Question: I am using jqGRid 4.4.1.
Here is the sample code
'''
<!DOCTYPE html PUBLIC "-//W3C//DTD XHTML 1.0 Strict//EN" "http://www.w3.org/TR/xhtml1/DTD/xhtml1-strict.dtd">
<html xmlns="http://www.w3.org/1999/xhtml">
<head>
<title>SubGrid Real Data</title>
<meta http-equiv="Content-Type" content="text/html; charset=utf-8" />
<meta http-equiv="X-UA-Compatible" content="IE=edge" />
<link rel="stylesheet" type="text/css" href="http://ajax.googleapis.com/ajax/libs/jqueryui/1.9.2/themes/redmond/jquery-ui.css" />
<link rel="stylesheet" type="text/css" href="http://www.ok-soft-gmbh.com/jqGrid/jquery.jqGrid-4.3.2/css/ui.jqgrid.css" />
<style>
.groupColumn {
background-color: #E3E3D7 !important;
border: 1px solid #F4F4e5;
font-weight: bold; !important;
}
.lockedColumn {
background-color: #E3E3D7 !important;
border: 1px solid #F4F4e5;
}
.ui-jqgrid .ui-jqgrid-bdiv {
position: relative;
margin: 0em;
padding:0;
/*overflow: auto;*/
overflow-x:hidden;
overflow-y:auto;
text-align:left;
}
.ui-jqgrid .ui-subgrid td.subgrid-data {
border-top: 0 none !important;
border-right: 0 none !important;
border-bottom: 0 none !important;
}
.ui-jqgrid .ui-subgrid span.ui-icon ui-icon-carat-1-sw {
background-color: #FFFFFF !important;
background-image: none !important;
border: 0px 0px 1px 1px;
}
</style>
<script type="text/javascript" src="http://ajax.googleapis.com/ajax/libs/jquery/1.8.3/jquery.min.js"></script>
<script type="text/javascript" src="http://ajax.googleapis.com/ajax/libs/jqueryui/1.9.2/jquery-ui.min.js"></script>
<script type="text/javascript" src="http://www.ok-soft-gmbh.com/jqGrid/jquery.jqGrid-4.4.1/js/i18n/grid.locale-en.js"></script>
<script type="text/javascript">
$.jgrid.no_legacy_api = true;
$.jgrid.useJSON = true;
</script>
<script type="text/javascript" src="http://www.ok-soft-gmbh.com/jqGrid/jquery.jqGrid-4.4.1/js/jquery.jqGrid.src.js"></script>
<script type="text/javascript">
//<![CDATA[
/*global $ */
/*jslint browser: true, eqeq: true, plusplus: true */
$(function () {
"use strict";
var colModelData =[{"classes":"groupColumn","name":"itemName","editable":false},
{"width":"100","name":"24394","editable":false},
{"width":"100","name":"24390","editable":false},
{"width":"100","name":"24387","editable":false},
{"width":"100","name":"24386","editable":false},
{"width":"100","name":"24385","editable":false},
{"width":"100","name":"24383","editable":false},
{"width":"100","name":"24369","editable":false},
{"width":"100","name":"24306","editable":false}],
subColModelData =[
{"classes":"groupColumn","name":"itemName","editable":false},
{"width":"99","name":"24394","editable":false},
{"width":"100","name":"24390","editable":false},
{"width":"100","name":"24387","editable":false},
{"width":"100","name":"24386","editable":false},
{"width":"100","name":"24385","editable":false},
{"width":"100","name":"24383","editable":false},
{"width":"100","name":"24369","editable":false},
{"width":"98","name":"24306","editable":false}],
colNamesArray = ["Name","12/21/2012","12/10/2012","12/03/2012","11/27/2012","11/15/2012","11/12/2012","11/09/2012","10/15/2012"],
myData = [{"id":"group1","itemName":"Miscellaneous",
"subGridData":[
{"id":0,"itemName":"NNNNNN","24369":"","24387":"","24394":"","24306":"","24390":"","24385":"","24386":"","24383":""},
{"id":1,"itemName":"EEEEEEE","24369":"","24387":"","24394":"","24306":"","24390":"","24385":"","24386":"","24383":""},
{"id":2,"itemName":"<PHONE>","24369":"","24387":"","24394":"","24306":"6.3","24390":"","24385":"","24386":"","24383":""},
{"id":3,"itemName":"KKKKKK","24369":"","24387":"","24394":"","24306":"68","24390":"","24385":"","24386":"","24383":""},
{"id":4,"itemName":"JJJJJ","24369":"","24387":"","24394":"","24306":"160","24390":"","24385":"","24386":"","24383":""},
{"id":5,"itemName":"TTTTT","24369":"","24387":"","24394":"","24306":"77","24390":"","24385":"","24386":"","24383":""},{"id":6,"itemName":"LLLLLL","24369":"","24387":"","24394":"","24306":"88","24390":"","24385":"","24386":"","24383":""},{"id":7,"itemName":"RRRRR","24369":"","24387":"","24394":"","24306":"2:!","24390":"","24385":"","24386":"","24383":""},{"id":8,"itemName":"AAAAAA","24369":"","24387":"","24394":"","24306":"","24390":"","24385":"","24386":"","24383":""},{"id":9,"itemName":"CCCCC","24369":"","24387":"","24394":"","24306":"","24390":"","24385":"","24386":"","24383":""},{"id":10,"itemName":"HHHHH","24369":"","24387":"","24394":"","24306":"","24390":"","24385":"","24386":"","24383":""},{"id":11,"itemName":"OOOO","24369":"","24387":"","24394":"","24306":"","24390":"","24385":"","24386":"","24383":""},{"id":12,"itemName":"PPPP","24369":"","24387":"","24394":"","24306":"","24390":"","24385":"","24386":"","24383":""},{"id":13,"itemName":"DDDDD","24369":"","24387":"","24394":"","24306":"","24390":"","24385":"","24386":"","24383":""},{"id":14,"itemName":"GGGG","24369":"","24387":"","24394":"","24306":"","24390":"","24385":"","24386":"","24383":""},{"id":15,"itemName":"UBBBBB","24369":"","24387":"","24394":"","24306":"","24390":"","24385":"","24386":"","24383":""},{"id":16,"itemName":"UUUUU","24369":"","24387":"","24394":"","24306":"","24390":"","24385":"","24386":"","24383":""},{"id":17,"itemName":"NNNN","24369":"","24387":"","24394":"","24306":"","24390":"","24385":"","24386":"","24383":""},{"id":18,"itemName":"CCCC","24369":"","24387":"","24394":"","24306":"","24390":"","24385":"","24386":"","24383":""},{"id":19,"itemName":"SSSSS","24369":"","24387":"","24394":"","24306":"","24390":"","24385":"","24386":"","24383":""},{"id":20,"itemName":"FFFF","24369":"","24387":"","24394":"","24306":"","24390":"","24385":"","24386":"","24383":""},{"id":21,"itemName":" ","24369":"","24387":"","24394":"","24306":"","24390":"","24385":"","24386":"","24383":""},{"id":22,"itemName":"zzzzzz","24369":"","24387":"","24394":"","24306":"","24390":"","24385":"","24386":"","24383":""},
{"id":23,"itemName":"NLNLNLNL","24369":"XXXX","24387":"","24394":"","24306":"I want to see this data","24390":"","24385":"","24386":"","24383":""}]}];
$("#list").jqGrid({
datatype: "local",
data: myData,
colNames: colNamesArray,
colModel: colModelData,
gridview: true,
autoWidth:true,
//height: "100%",
height:"350px",
width: "100%",
caption: "Create subgrid from local data",
subGrid: true,
subGridOptions: {
reloadOnExpand: false
},
subGridRowExpanded: function (subgridDivId, parentRowId) {
var $subgrid = $("<table id='" + subgridDivId + "_t'></table>");
$subgrid.appendTo("#" + $.jgrid.jqID(subgridDivId));
var data = $(this).jqGrid("getLocalRow", parentRowId);
$subgrid.jqGrid({
datatype: "local",
data: $(this).jqGrid("getLocalRow", parentRowId).subGridData,
colModel:subColModelData,
autoWidth:true,
width: "100%",
height: "100%",
autoencode: true,
gridview: true,
rowNum: 200
});
$subgrid.closest("div.ui-jqgrid-view")
.children("div.ui-jqgrid-hdiv").hide();
},
resizeStop: function (newWidth, index) {
// grid.dragEnd()
var widthChange = this.newWidth - this.width,
$theGrid = $(this.bDiv).find(">div>.ui-jqgrid-btable"),
$subgrids = $theGrid.find(">tbody>.ui-subgrid>.subgrid-data>.tablediv>.ui-jqgrid>.ui-jqgrid-view>.ui-jqgrid-bdiv>div>.ui-jqgrid-btable");
$subgrids.each(function () {
var grid = this.grid;
// we have subgrids which have no internal subgrids
// it reduce the number of columns to 1
// we have rownumbers: true in the main grid, but not in subgrids
// it reduce the number of columns to additional 1
// so we should use (index - 2) as the column index in the subgrids
grid.resizing = { idx: (index - 1) };
grid.headers[index - 1].newWidth = (index - 1 === 0) || (index === grid.headers.length) ? newWidth - 2 : newWidth;
grid.newWidth = grid.width + widthChange;
grid.dragEnd.call(grid);
$(this).jqGrid("setGridWidth", grid.newWidth, false);
});
$theGrid.jqGrid("setGridWidth", this.newWidth, false);
}
});
//$("#list").jqGrid("toggleSubGridRow", 'm1');
//$("#list").jqGrid("toggleSubGridRow", 'm3');
});
//]]>
</script>
'''
I have few buttons like Next, Previous, Print, Export etc. below the grid.I have given a fix height to jqGrid. So, I can get vertical scroll bar.
I am using solution mentioned here. : <URL>

But, I am not able to re size last column.
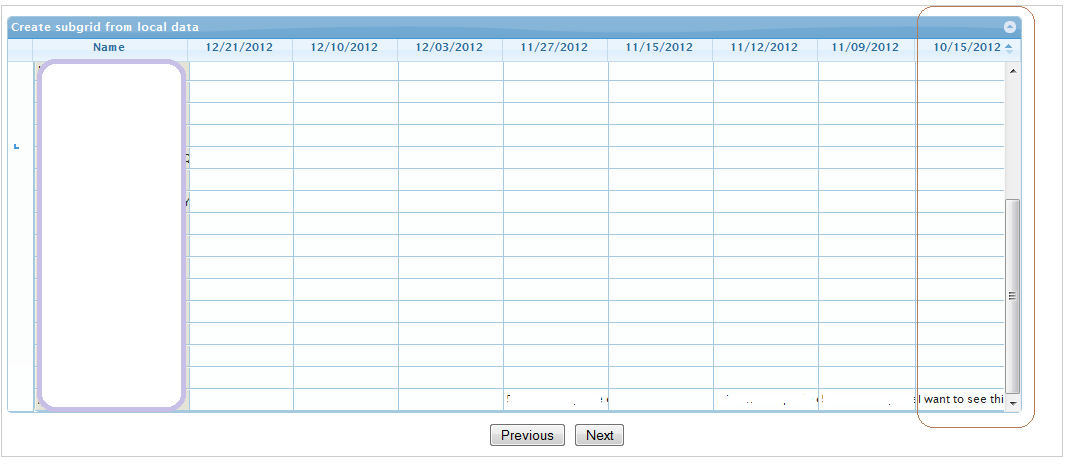
Answer: I personally find your question very interesting and I voted it up after I seen it before. The problem is that the solution of the problem isn't simple. One will have to modify the source code. I have no time currently for such implementation. Probably Tony will implement this. You can post the corresponding feature request to <URL>.
The only thing which I can recommend you is the trick described in <URL>. It's not the same what you need, but it can improve users experience in some scenarios. I personally use it in the most productive grids which I made for my customers.
Nevertheless I can suggest you one workaround. Depend on other settings which you use the problem which you describe can be not so hard like it looks like. If you would use <URL> the user will be able to . After increasing the size of the grid the user will be able to increase the width of the last column. If you use 'shrinkToFit: false' or use
'''
$("#gridId").jqGrid("gridResize", { shrinkToFit: false });
'''
then the user will be able to resize the last column of the grid in two steps: 1) resize the grid 2) resize the last column of the grid.
The problem with resizing of the last column don't exist at all in <URL> could resolve the problem with resizing of the last column of the grid.